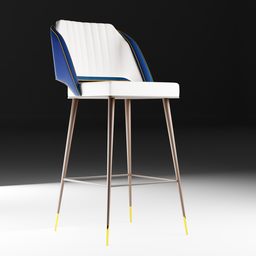
Label: furniture